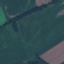
Land use / land cover: AnnualCrop